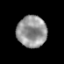
Tissue: prostate
Cell type: T cells
Senescence score: 0.2459
Nuclear area (px): 918
Mean DAPI intensity: 148.276